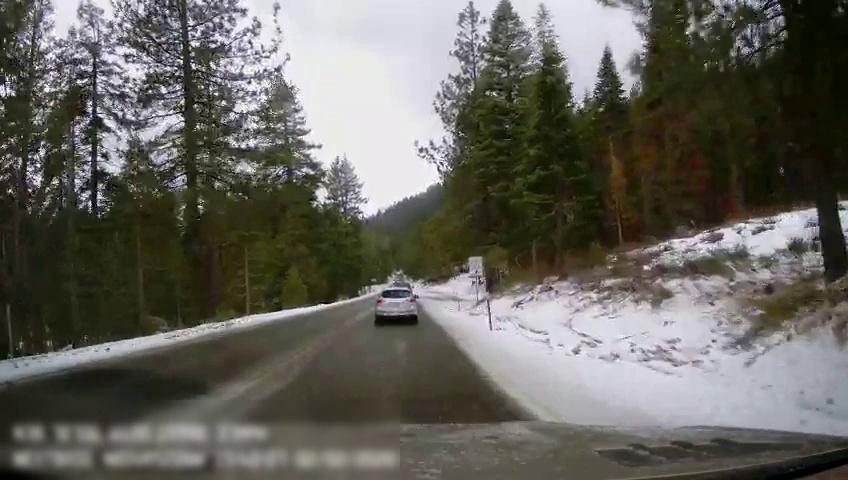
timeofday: Day
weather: Snowy
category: Drivable Space
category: Vehicles | Truck
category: Vehicles | SUV
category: Traffic | Signs